The image shows the envelope spectrum of a rolling-element bearing's vibration signal, with the characteristic fault frequencies (BPFO outer race, BPFI inner race, BSF ball, FTF cage) marked as reference lines. Determine the bearing's health state. Answer with exactly one of: normal, inner_race, outer_race, ball.
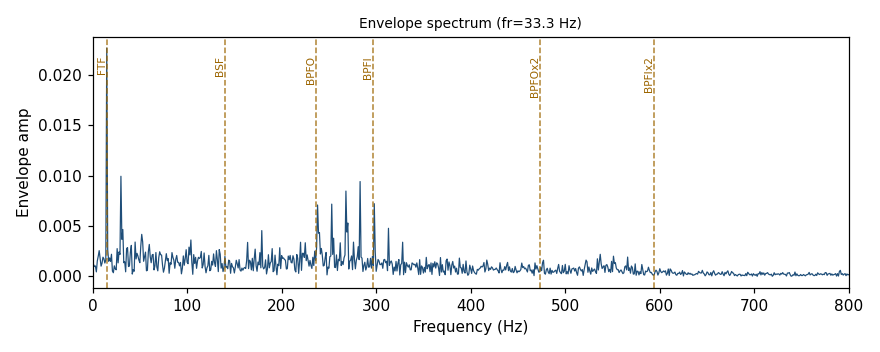
Answer: ball